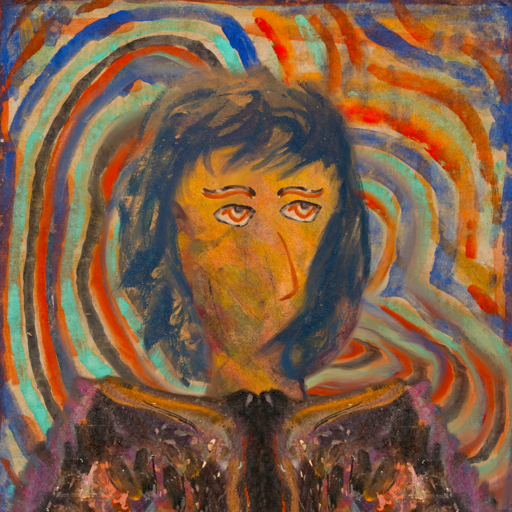
Background: Sisters, Head And Neck Side: Gypsy_Mother, Face Side: Experience, Bust: Gypsy_Queen, Hair Side: In_The_Sun, Head Accessory: Blank, Second Necklace: Blank, Necklace: Blank, Baby: Blank